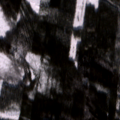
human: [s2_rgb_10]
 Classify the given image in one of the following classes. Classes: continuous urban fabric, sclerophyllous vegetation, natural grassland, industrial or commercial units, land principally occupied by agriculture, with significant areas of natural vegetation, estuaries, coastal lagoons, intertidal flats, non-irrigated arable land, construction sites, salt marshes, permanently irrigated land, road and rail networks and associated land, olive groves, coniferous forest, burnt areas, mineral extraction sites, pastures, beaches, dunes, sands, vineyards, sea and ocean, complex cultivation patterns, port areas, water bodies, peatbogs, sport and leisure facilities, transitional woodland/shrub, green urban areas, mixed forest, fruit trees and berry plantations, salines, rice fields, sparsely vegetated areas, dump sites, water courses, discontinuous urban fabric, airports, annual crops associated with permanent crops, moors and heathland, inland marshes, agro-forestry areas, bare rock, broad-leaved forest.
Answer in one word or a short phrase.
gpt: coniferous forest, mixed forest